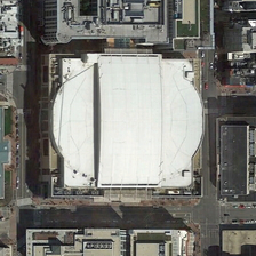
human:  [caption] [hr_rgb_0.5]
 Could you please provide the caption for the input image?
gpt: a basketball court is near the big center .

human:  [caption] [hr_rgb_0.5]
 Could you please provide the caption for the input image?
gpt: Several buildings are surrounded by a white center building that is almost square.

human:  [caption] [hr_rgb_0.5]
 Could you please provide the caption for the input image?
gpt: The center is surrounded by many climbing trees.

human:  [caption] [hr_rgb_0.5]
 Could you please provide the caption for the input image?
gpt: The white central building, which is almost square, is surrounded by several buildings.

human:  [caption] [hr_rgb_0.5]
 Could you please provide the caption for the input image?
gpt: There are many mountaineering trees around the center.